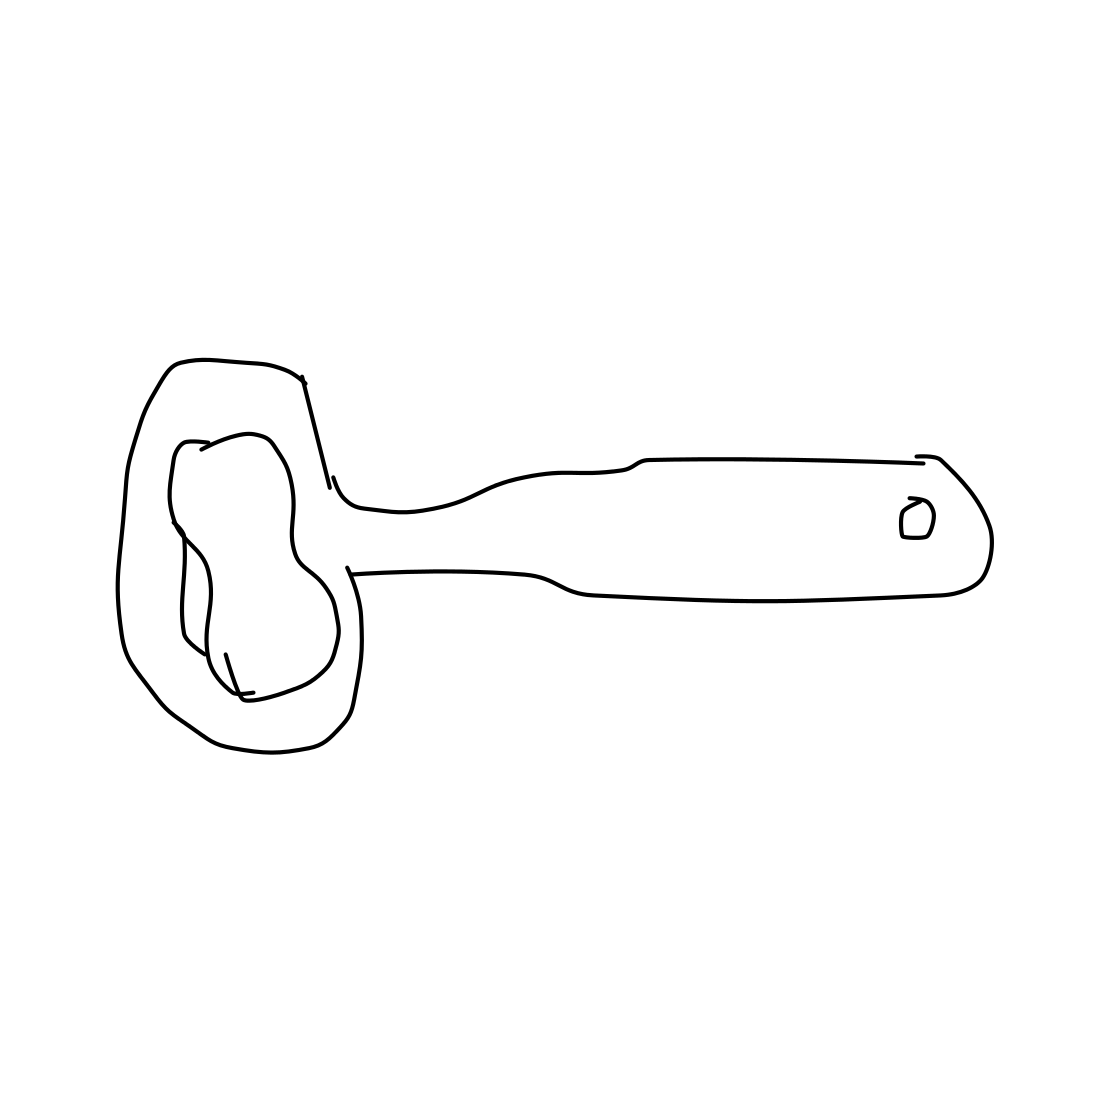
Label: bottle opener